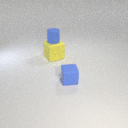
small blue rubber cube to the right of large yellow rubber cube